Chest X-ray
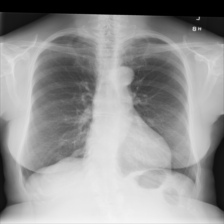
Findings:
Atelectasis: negative
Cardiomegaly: negative
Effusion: negative
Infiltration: negative
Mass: negative
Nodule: negative
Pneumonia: negative
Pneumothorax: negative
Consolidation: negative
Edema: negative
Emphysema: negative
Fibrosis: negative
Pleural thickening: negative
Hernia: negative